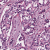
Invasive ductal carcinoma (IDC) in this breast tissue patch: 1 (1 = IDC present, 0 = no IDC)